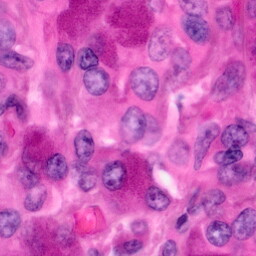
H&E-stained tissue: Pancreatic